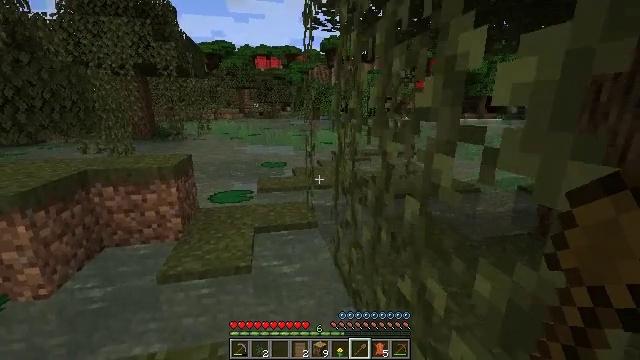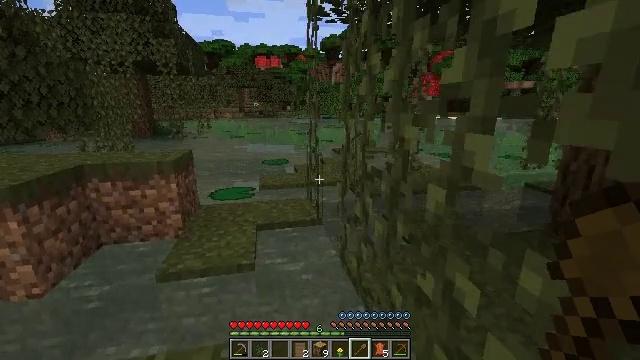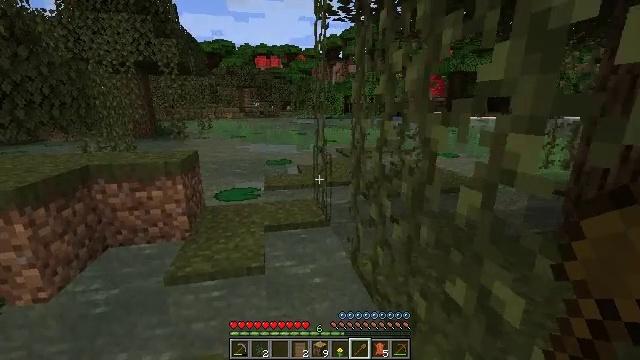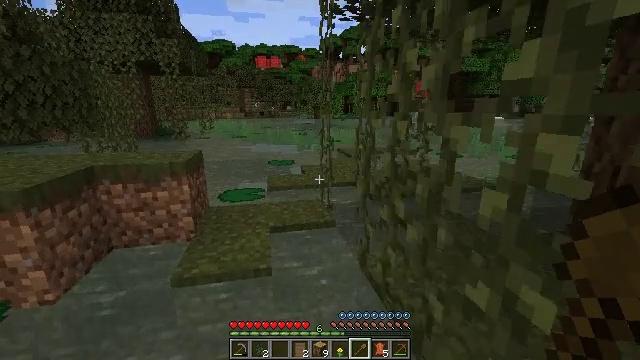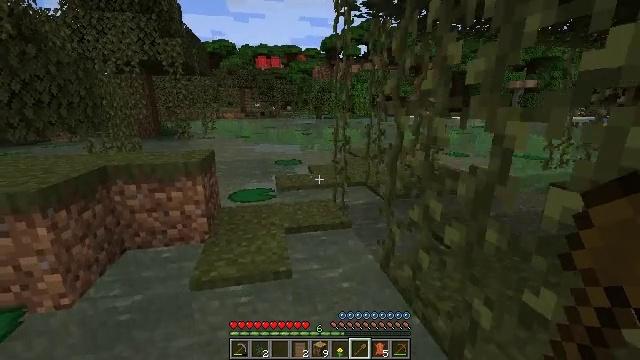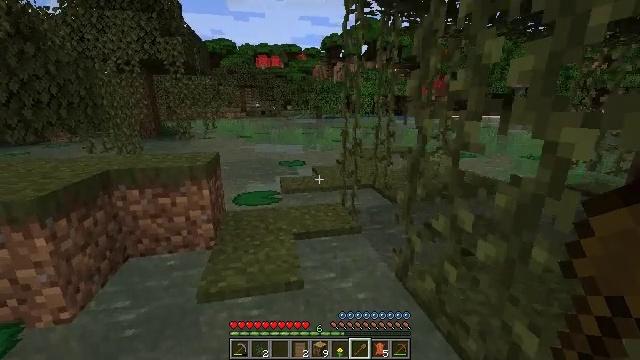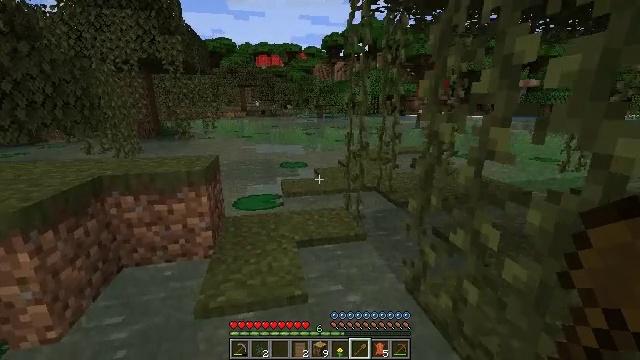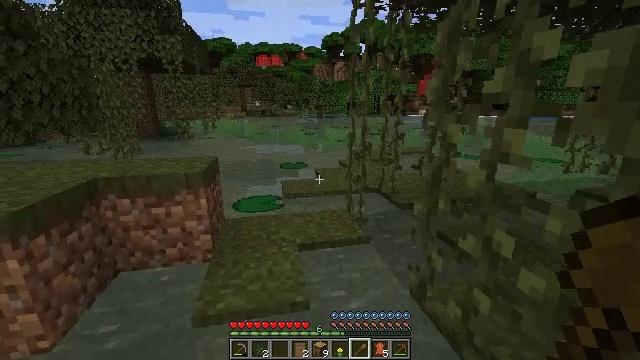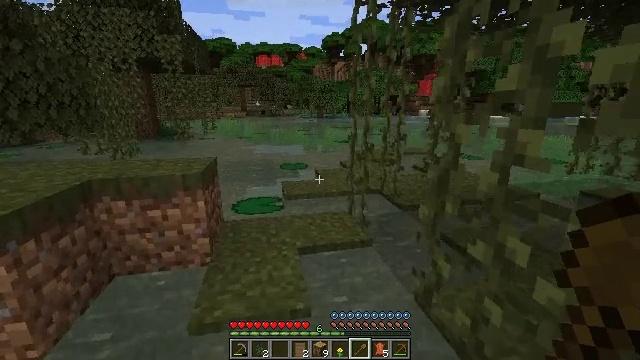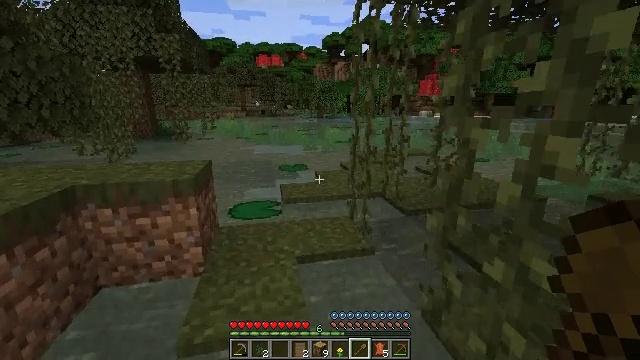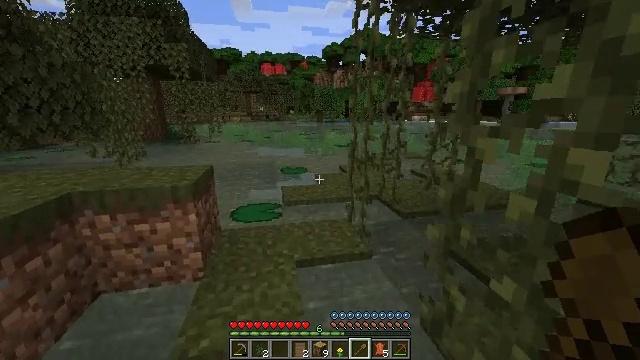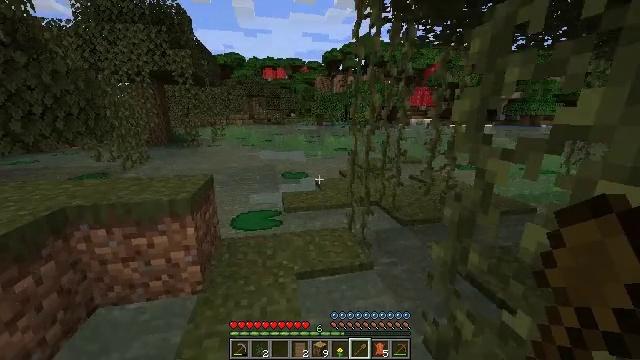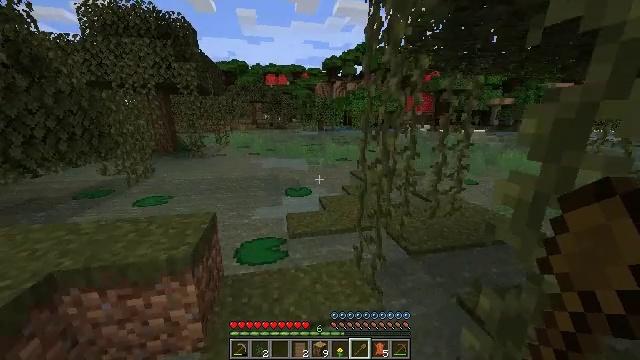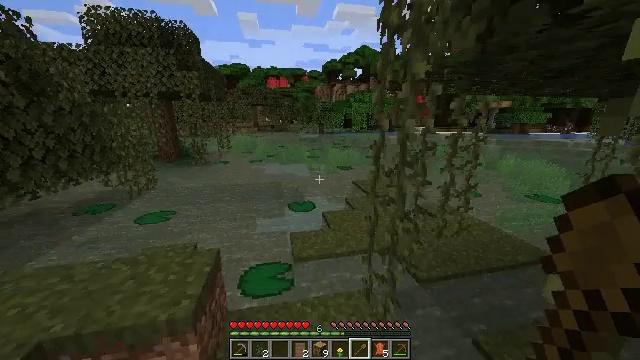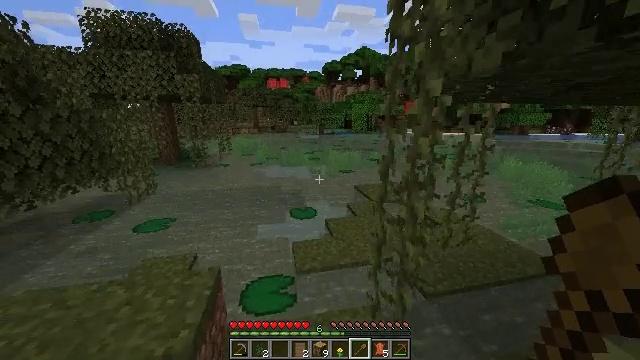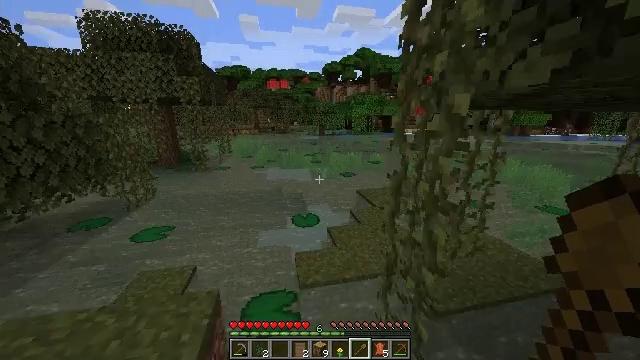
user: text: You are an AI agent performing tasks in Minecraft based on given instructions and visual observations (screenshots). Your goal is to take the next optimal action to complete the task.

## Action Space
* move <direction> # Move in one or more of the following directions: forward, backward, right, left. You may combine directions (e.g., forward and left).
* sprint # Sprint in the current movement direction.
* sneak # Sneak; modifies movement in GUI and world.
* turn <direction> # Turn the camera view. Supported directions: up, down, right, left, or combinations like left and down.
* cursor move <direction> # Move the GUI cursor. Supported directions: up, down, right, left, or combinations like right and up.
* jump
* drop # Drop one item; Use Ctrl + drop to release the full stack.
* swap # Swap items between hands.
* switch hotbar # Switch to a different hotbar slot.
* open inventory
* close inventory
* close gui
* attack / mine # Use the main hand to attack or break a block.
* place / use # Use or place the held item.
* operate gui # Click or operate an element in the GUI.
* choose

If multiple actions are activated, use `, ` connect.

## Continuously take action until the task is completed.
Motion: motion action
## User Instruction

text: Break the grass block.
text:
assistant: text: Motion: move left
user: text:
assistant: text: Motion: move left
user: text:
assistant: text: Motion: move left
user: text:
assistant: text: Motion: move forward and move left
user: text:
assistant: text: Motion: move forward
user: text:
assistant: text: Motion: move forward
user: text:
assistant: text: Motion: no_op
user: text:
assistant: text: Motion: no_op
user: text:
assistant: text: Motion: move forward
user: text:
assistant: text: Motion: move forward
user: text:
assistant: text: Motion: move forward and move left, jump
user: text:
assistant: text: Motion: move forward and move left, jump
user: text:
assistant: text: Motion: move forward and move left, jump
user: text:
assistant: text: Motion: move forward, jump
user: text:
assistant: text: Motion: move forward, jump
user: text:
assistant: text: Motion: move forward, jump
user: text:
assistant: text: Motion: move forward, turn right, jump
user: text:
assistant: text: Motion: move forward, turn right and up, jump
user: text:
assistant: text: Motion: move forward, turn right, jump
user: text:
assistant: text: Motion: move forward, turn right, jump
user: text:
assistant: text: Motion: move forward, turn right, jump
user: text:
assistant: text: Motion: move forward, jump
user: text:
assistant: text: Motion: move forward, jump
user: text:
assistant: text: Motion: move forward and move right, jump
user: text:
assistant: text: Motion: move forward and move right, jump
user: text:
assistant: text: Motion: move forward and move right, turn right, jump
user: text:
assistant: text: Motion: move forward and move right, turn right and down, jump
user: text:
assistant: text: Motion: move forward and move right, turn right and down, jump
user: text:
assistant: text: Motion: move forward and move right, jump
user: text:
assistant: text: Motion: move forward and move right, turn right and down, jump